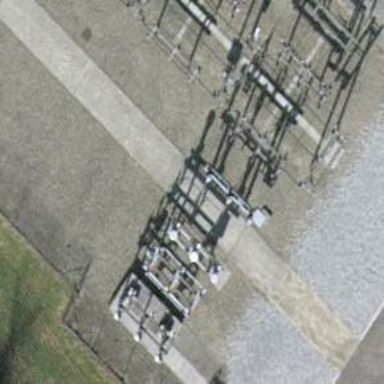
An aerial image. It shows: Insulator used in power systems.